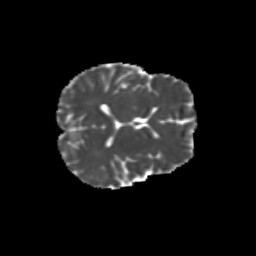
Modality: MD
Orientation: axial
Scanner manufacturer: siemens
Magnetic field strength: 3 T
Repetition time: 9.2 s
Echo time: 0.084 s